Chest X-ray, PA view. Patient: 52 years old, sex F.
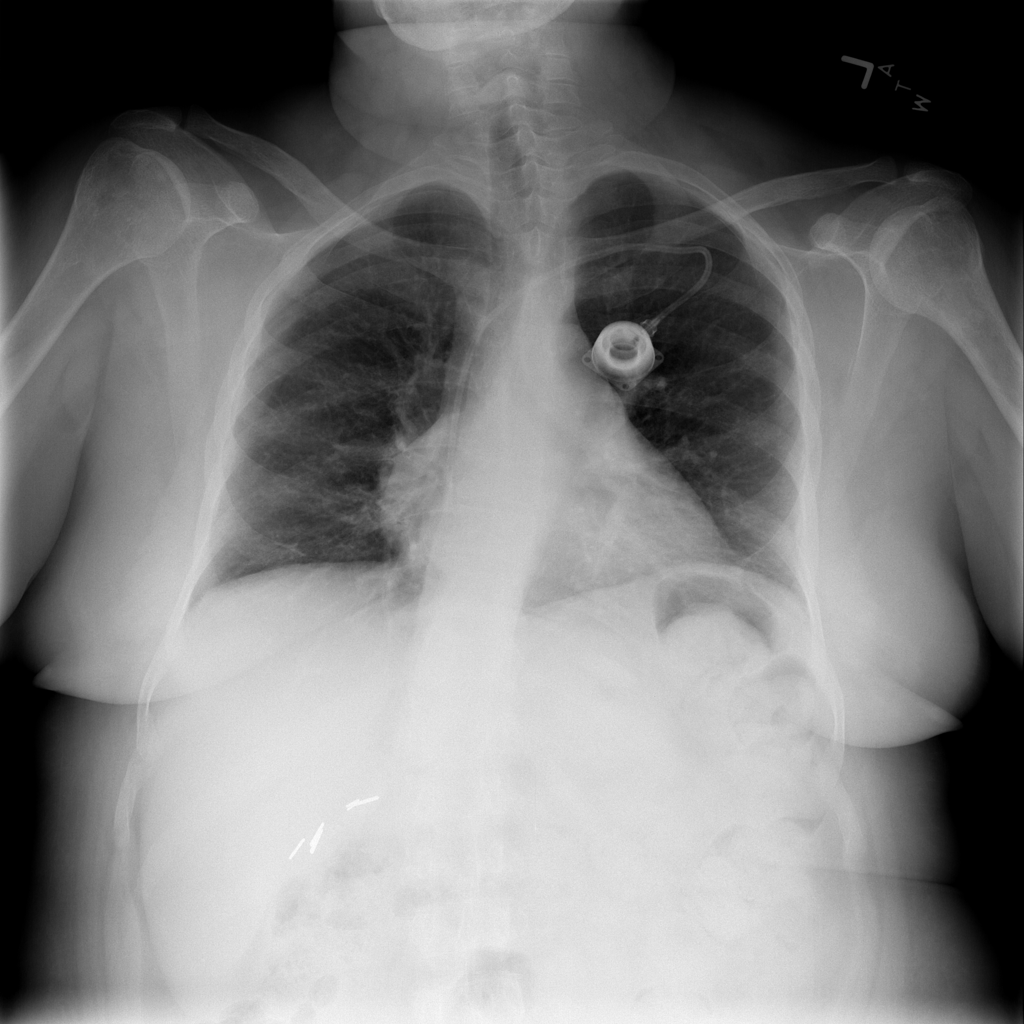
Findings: No Finding